Chest X-ray:
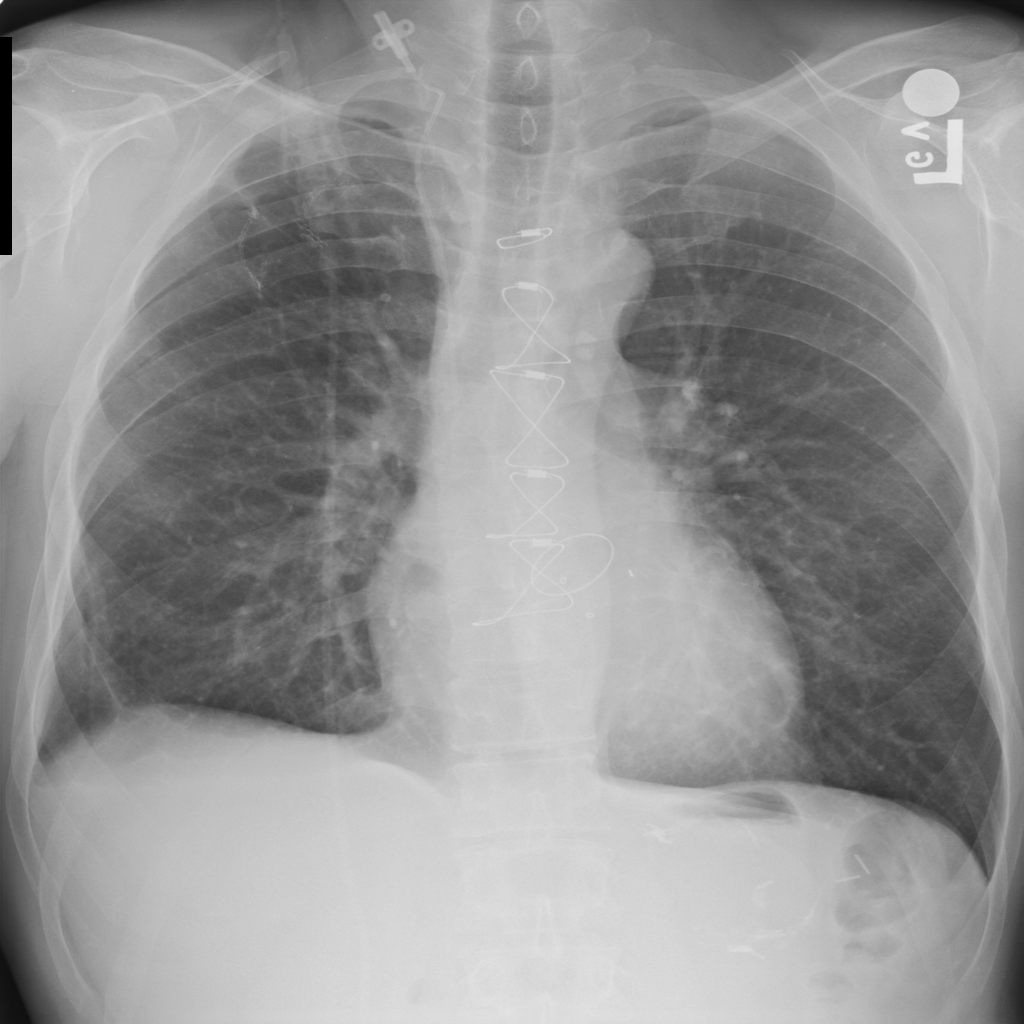
Findings: Fibrosis, Pleural Thickening
No abnormal finding: no